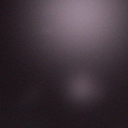
Screen state: off